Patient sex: M
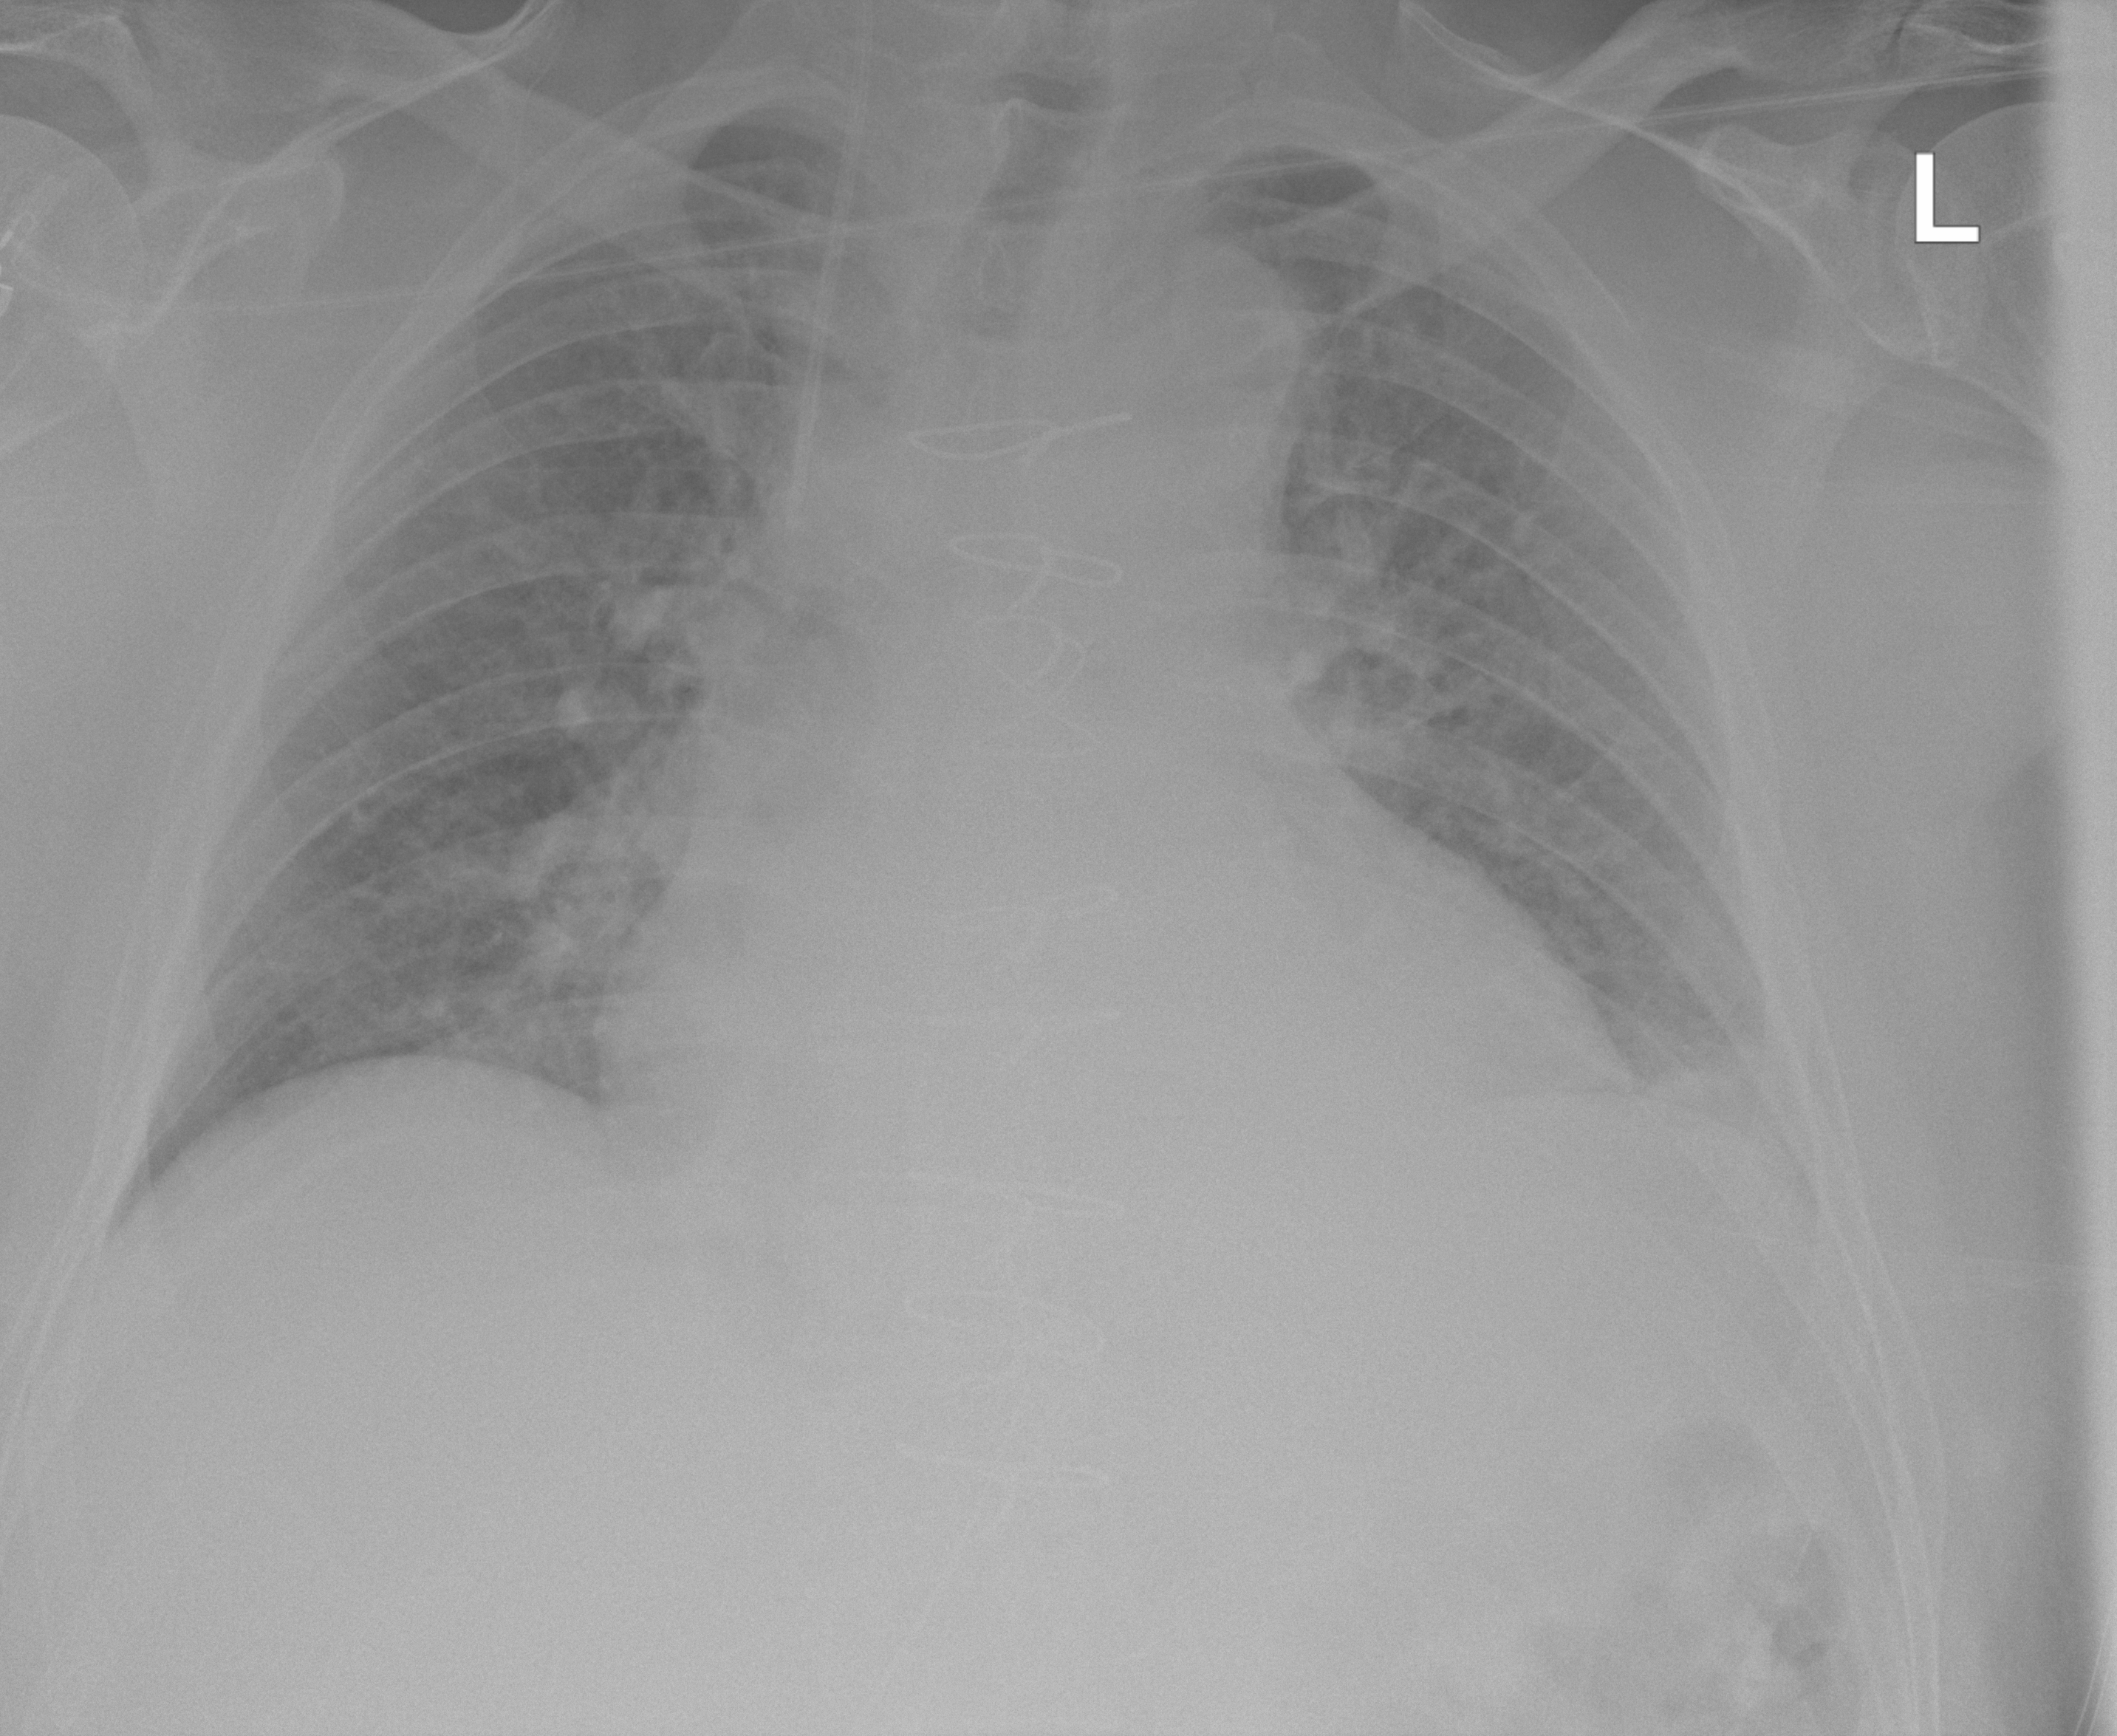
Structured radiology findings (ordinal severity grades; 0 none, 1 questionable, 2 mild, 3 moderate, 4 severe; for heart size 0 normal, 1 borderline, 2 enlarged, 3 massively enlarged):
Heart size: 2
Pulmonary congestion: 2
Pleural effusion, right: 0
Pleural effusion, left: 0
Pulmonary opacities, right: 0
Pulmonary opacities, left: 0
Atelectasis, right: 0
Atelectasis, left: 1